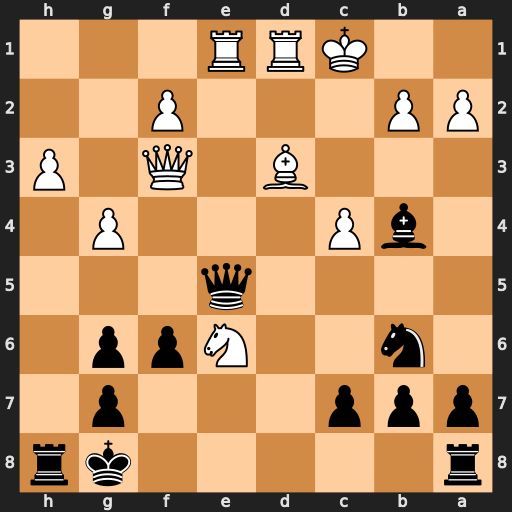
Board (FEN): r5kr/ppp3p1/1n2Npp1/4q3/1bP3P1/3B1Q1P/PP3P2/2KRR3
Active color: b
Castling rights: -
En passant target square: -
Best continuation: Bxe1